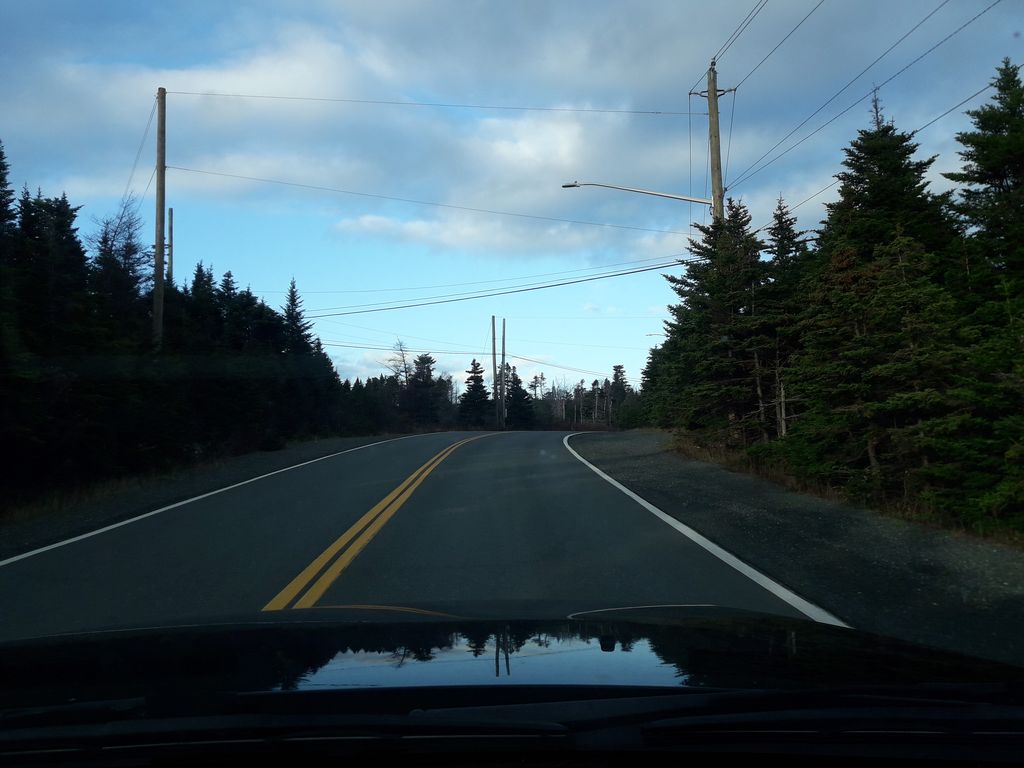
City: st_johns